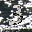
Label: 3